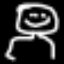
Label: frog